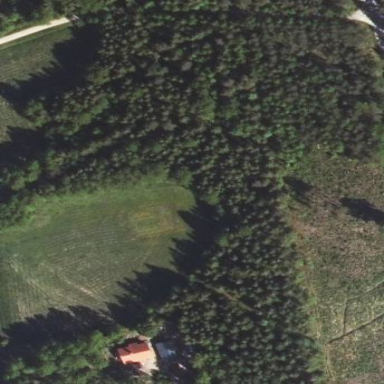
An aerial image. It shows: Beautiful woodland area.